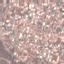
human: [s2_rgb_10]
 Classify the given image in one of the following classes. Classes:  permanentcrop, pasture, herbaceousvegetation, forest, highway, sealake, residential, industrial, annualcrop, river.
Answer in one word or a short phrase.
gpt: Residential